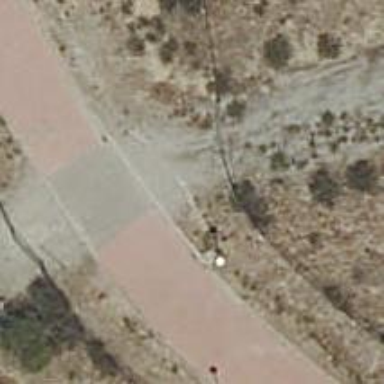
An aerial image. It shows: Paved track road.